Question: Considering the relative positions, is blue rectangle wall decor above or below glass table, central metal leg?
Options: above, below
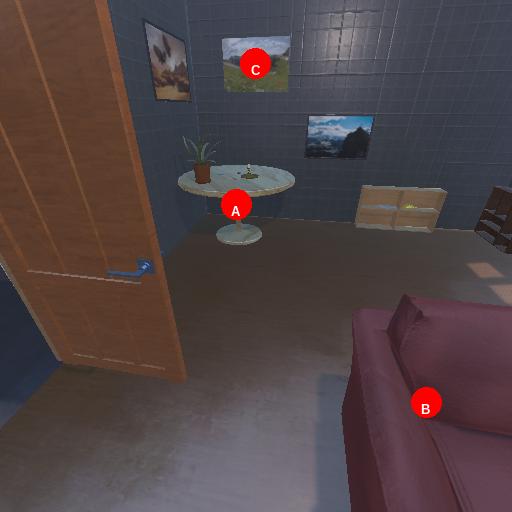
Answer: above